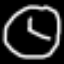
Label: clock